Question:
my query here is from the table and inform a user that he has got 15 days more left to pay his amount.
15 days from the dueDate as shown in the table
so if the user due date is '2011-11-17' he has to be informed 15 day prior that is on '2011-11-02'
how to achieve this using php to inform automatically ?
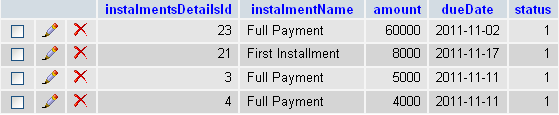
Answer: You need a script run by <URL> scheduled daily, probably on 00:01am every day.
You have to create a cron tab file, a plain text file and load it on your server. A cron tab file look like this
1 0 * * * php /path/to/your/script.php
Above file will run script.php on 00:01 am daily.
Reference/tutorial: <URL>
In script.php, you do the 15 days look-up thingy.
Details...
There should be a CRON editor on your server's cpanel. You might not even need to write your own cron tab file, they usually have a GUI editor. If not '1 0 * * * php /path/to/your/script.php' is your only content.
'1 0 * * *' means run the following command every day at 00:01am.
'php' means execute the following PHP file and
'/path/to/your/script.php' specifies which PHP file to run.
Remember that path mush be absolute path starting from the root of your server because CRON is not the same as running on web environment.
On script.php, you do the query (see other answers), get the list of people who are 15 days away from their due date and do the notification.
You can test your script.php by running directly from web browser before putting it into cron too.